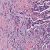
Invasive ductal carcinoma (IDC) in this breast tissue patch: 1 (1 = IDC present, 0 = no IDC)